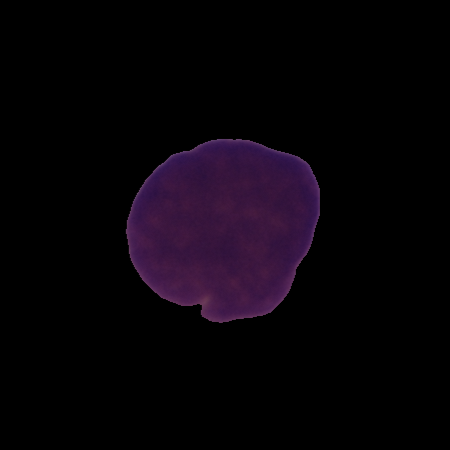
Label: cancer